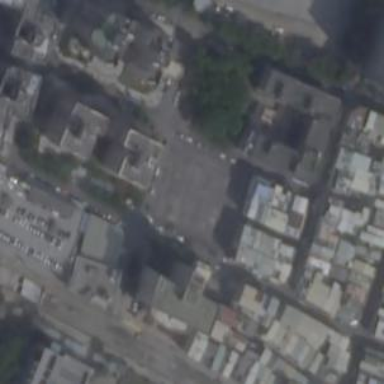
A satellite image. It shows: Parking area.